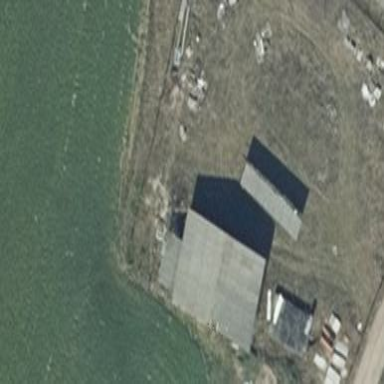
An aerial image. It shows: Flat-roofed building with grey roof.